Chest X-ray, AP view. Patient: 26 years old, sex F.
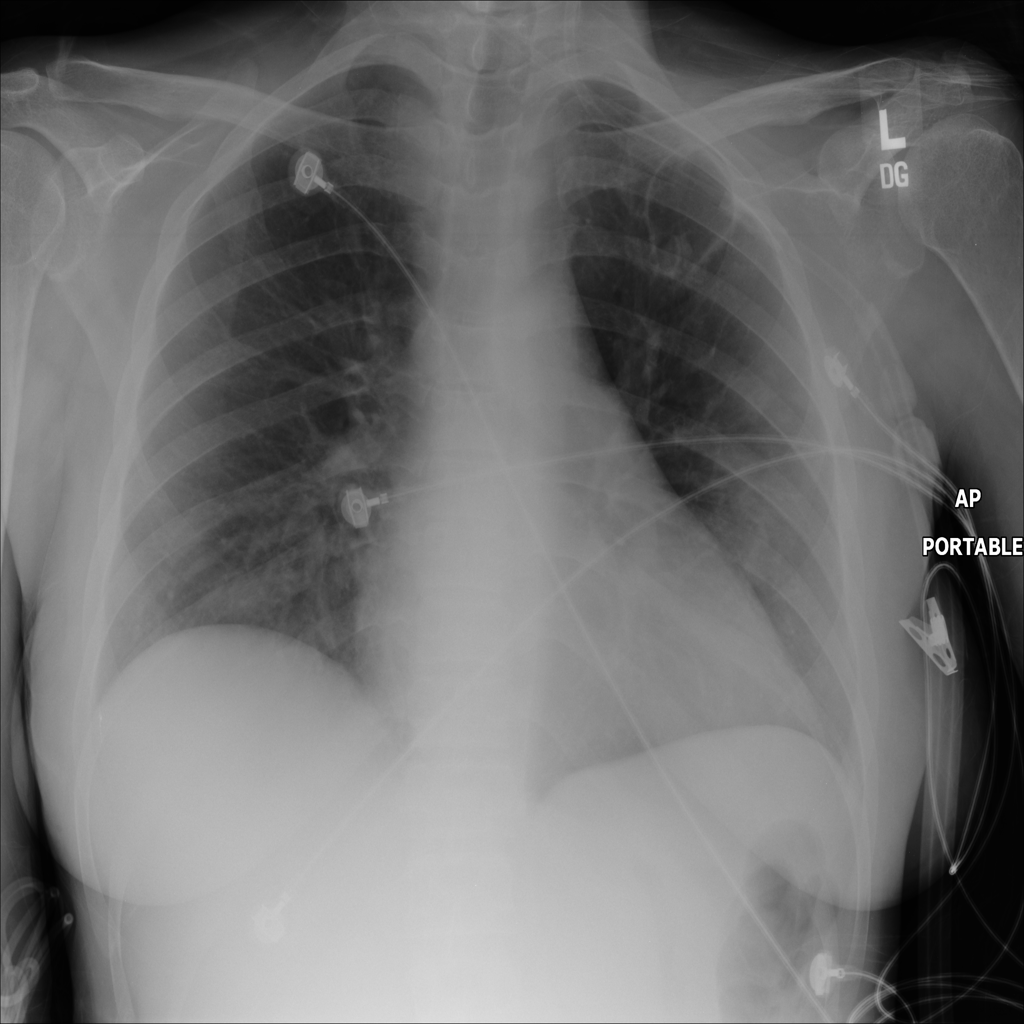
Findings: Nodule